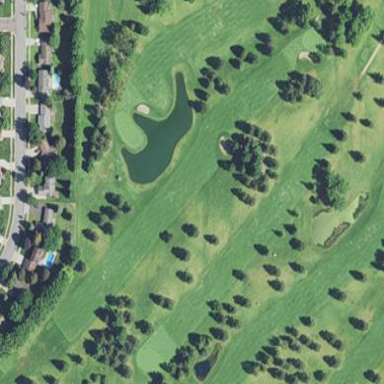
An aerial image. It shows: Area of rough grass used for golf.